Question: [
I wanna create those white forms in XAML Visual Studio.
Any idea?
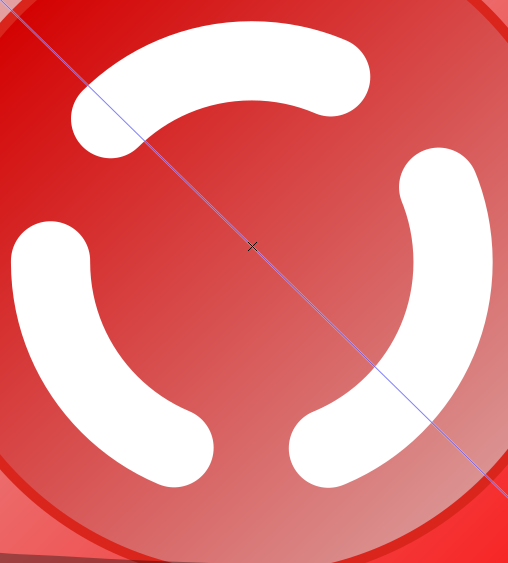
Answer: To draw these Vector, in XAML you can use <URL>
You can use some Vector Drawing Software to generate it.
I made a quick try here, using <URL>:
<URL>
1) Converted that Bitmap to Vector: Path, Rasterize Bitmap, ...
2) Edit it, ...
3) File, Save As, Microsoft XAML
4) Open the generate file and paste into Visual Studio 2017 editor;
'''
<Window x:Class="MainWindow"
xmlns="http://schemas.microsoft.com/winfx/2006/xaml/presentation"
xmlns:x="http://schemas.microsoft.com/winfx/2006/xaml"
xmlns:d="http://schemas.microsoft.com/expression/blend/2008"
xmlns:mc="http://schemas.openxmlformats.org/markup-compatibility/2006"
xmlns:local="clr-namespace:VBWpfApp1"
mc:Ignorable="d"
Title="MainWindow" Height="200" Width="320">
<Grid>
<Grid.Background>
<LinearGradientBrush EndPoint="0.5,1" StartPoint="0.5,0">
<GradientStop Color="#FFE6AC59" Offset="0"/>
<GradientStop Color="#FFFF1E1E" Offset="1"/>
</LinearGradientBrush>
</Grid.Background>
<Viewbox xmlns="http://schemas.microsoft.com/winfx/2006/xaml/presentation" Width="100" Height="100">
<Canvas Name="svg3822" Width="210" Height="297">
<Canvas.RenderTransform>
<TranslateTransform X="0" Y="0"/>
</Canvas.RenderTransform>
<Canvas.Resources/>
<!--Unknown tag: sodipodi:namedview-->
<!--Unknown tag: metadata-->
<Canvas Name="layer1">
<Path xmlns:x="http://schemas.microsoft.com/winfx/2006/xaml" Name="path4025" Fill="#FFFCFEFF" StrokeThickness="0.26458335">
<Path.Data>
<PathGeometry Figures="M 42.061778 123.33022 C 38.576679 122.35853 32.038253 118.75737 27.071139 115.07385 23.718761 112.58778 16.822095 105.65681 14.257335 <PHONE> 6.<PHONE> 91.806787 <PHONE> 78.411137 <PHONE> 67.765887 c 0.0272 -1.74409 -0.0611 -2.380282 -0.37389 -2.69308 -0.51193 -0.51193 -0.51117 -0.6481 0.007 -1.165736 0.258 -0.257995 0.35748 -0.649222 0.26192 -1.029986 -0.0924 -0.368065 0.12586 -1.313312 0.5449 -2.360052 1.12083 -2.799784 3.84057 -5.415661 6.49394 -6.245939 <PHONE> -0.423016 4.<PHONE> -0.452398 5.<PHONE> -0.05499 3.551206 1.068758 6.70829 4.576398 7.344838 8.160396 0.103382 0.582083 0.230213 2.248958 0.281845 3.704167 0.138072 3.89146 0.384522 5.93135 1.006919 8.33437 2.052096 7.92299 6.256227 15.36222 11.688753 20.68332 3.187216 3.12184 6.61611 5.527983 11.135866 7.814313 2.24169 1.13396 4.518581 2.43744 5.059757 2.89662 1.400894 1.18863 2.443634 2.80132 3.078834 4.76169 0.46687 1.44089 0.51903 2.01882 0.34485 3.82061 -0.25447 2.63231 -0.87277 4.06529 -2.51279 5.8236 -1.693286 1.81542 -2.835447 2.50227 -5.226648 3.14306 -2.340102 0.62711 -2.38973 0.62681 -4.738407 -0.028 z" FillRule="NonZero"/>
</Path.Data>
</Path>
<Path xmlns:x="http://schemas.microsoft.com/winfx/2006/xaml" Name="path4023" Fill="#FFFCFEFF" StrokeThickness="0.26458335">
<Path.Data>
<PathGeometry Figures="m 82.236775 123.25912 c -0.58208 -0.18314 -1.35284 -0.49127 -1.7128 -0.68473 -1.25967 -0.67701 -3.4067 -2.96125 -4.06189 -4.32148 -0.9729 -2.01982 -1.54798 -4.52249 -1.23086 -5.35657 0.14227 -0.3742 0.25867 -0.90628 0.25867 -1.18239 0 -1.13132 1.12814 -3.40497 2.3944 -4.82569 1.16225 -1.30401 1.83797 -1.74561 5.12774 -3.35112 8.02469 -3.916313 13.50025 -8.579943 17.973035 -15.307963 2.79657 -4.20664 5.38875 -10.40151 6.38932 -15.26939 0.57842 -2.81406 0.76211 -4.93595 0.7444 -8.598958 -0.0287 -5.933258 -0.61813 -9.307883 -2.64455 -15.13998 -0.85934 -2.473225 -0.91995 -2.854381 -0.82805 -5.207513 0.11967 -3.063841 0.69224 -4.436248 2.71535 -6.508446 1.56187 -1.599756 2.78857 -2.289144 5.23177 -2.940164 1.66346 -0.443249 1.83172 -0.443124 3.68493 0.0028 2.54121 0.611412 4.23547 1.557422 5.69338 3.178968 1.50191 1.670482 1.92462 2.511468 3.2397 6.445465 1.42777 4.27106 2.75533 10.610916 3.0599 14.612665 0.23889 3.138781 0.10306 11.185143 -0.2233 13.229163 -1.47554 9.24115 -2.71144 13.36862 -6.13993 20.50521 -4.77746 9.944543 -13.37345 19.416203 -23.327965 25.704403 -2.65952 1.67999 -8.69129 4.67736 -10.25783 5.09741 -1.40948 0.37794 -4.76791 0.33288 -6.08542 -0.0816 z" FillRule="NonZero"/>
</Path.Data>
</Path>
<Path xmlns:x="http://schemas.microsoft.com/winfx/2006/xaml" Name="path3941" Fill="#FFFCFEFF" StrokeThickness="0.26458335">
<Path.Data>
<PathGeometry Figures="m 26.674264 36.719701 c -0.14552 -0.0455 -0.922229 -0.276831 -1.72602 -0.514059 -3.146504 -0.928647 -5.934189 -3.658145 -6.922785 -6.778286 -0.611694 -1.930577 -0.4243 -5.174713 0.40333 -6.982495 1.837946 -4.014604 10.691461 -11.021396 19.093393 -15.<PHONE> 5.5241 -2.688682 10.715085 -4.39665 16.801045 -5.527977 2.170785 -0.403532 2.118605 -0.397382 4.276755 -0.504067 0.824253 -0.04075 1.668643 -0.215175 1.876433 -0.38761995 0.20778 -0.172446 0.45302 -0.238301 0.54498 -0.146345 0.092 0.09196 2.22413 0.200832 4.73816 0.24194495 4.40497 0.07204 6.16602 0.175907 8.14284 0.48028 0.50933 0.07842 1.30226 0.19999 1.76207 0.270154 3.14152 0.479375 9.60749 2.347464 13.16714 3.804131 3.52601 1.442903 6.29888 4.226268 6.9118 6.<PHONE> 0.39076 1.728823 0.42916 1.983605 0.43869 2.910417 0.0449 4.37358 -3.279 8.579432 -7.77025 9.831912 -1.56712 0.437023 -4.10179 0.386982 -5.38132 -0.106244 -5.39256 -2.078701 -9.69044 -3.228837 -13.09688 -3.50479 -1.64622 -0.13336 -8.10417 -0.142675 -9.39271 -0.01355 -1.59144 0.159483 -5.302283 0.882266 -7.566118 1.473702 -5.407586 1.412751 -11.783415 4.927495 -16.381384 9.03041 -1.196779 1.067927 -2.603479 2.271744 -3.125996 2.675149 -1.496391 1.155277 -5.563138 2.304777 -6.793173 1.920151 z" FillRule="NonZero"/>
</Path.Data>
</Path>
</Canvas>
</Canvas>
</Viewbox>
</Grid>
</Window>
'''
Gives this result:
<URL>